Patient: sex M, age 57
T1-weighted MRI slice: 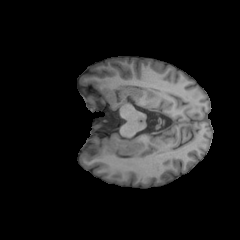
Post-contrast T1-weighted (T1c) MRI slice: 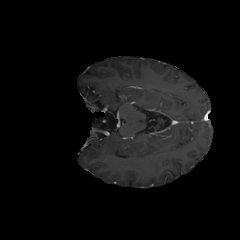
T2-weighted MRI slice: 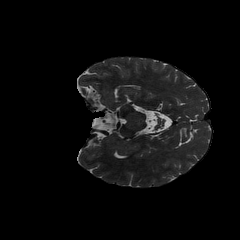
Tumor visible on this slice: no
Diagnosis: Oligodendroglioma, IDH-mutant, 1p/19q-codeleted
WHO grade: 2